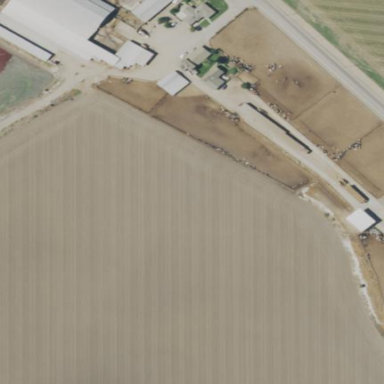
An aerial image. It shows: Farmyard area.